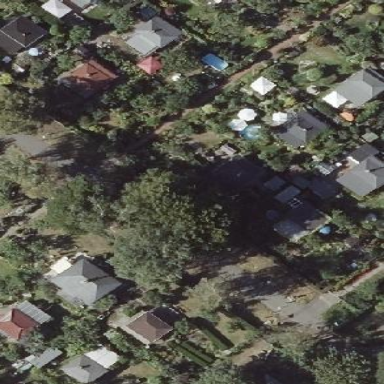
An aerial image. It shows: Plot in the allotments.